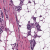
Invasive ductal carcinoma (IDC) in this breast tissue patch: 1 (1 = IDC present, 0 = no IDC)